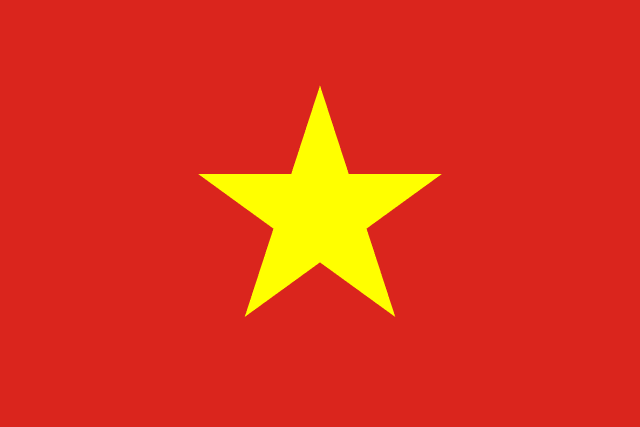
Country: Vietnam
Country code: vn